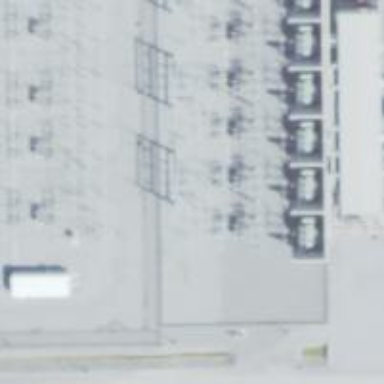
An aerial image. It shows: Switch for power supply.